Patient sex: M
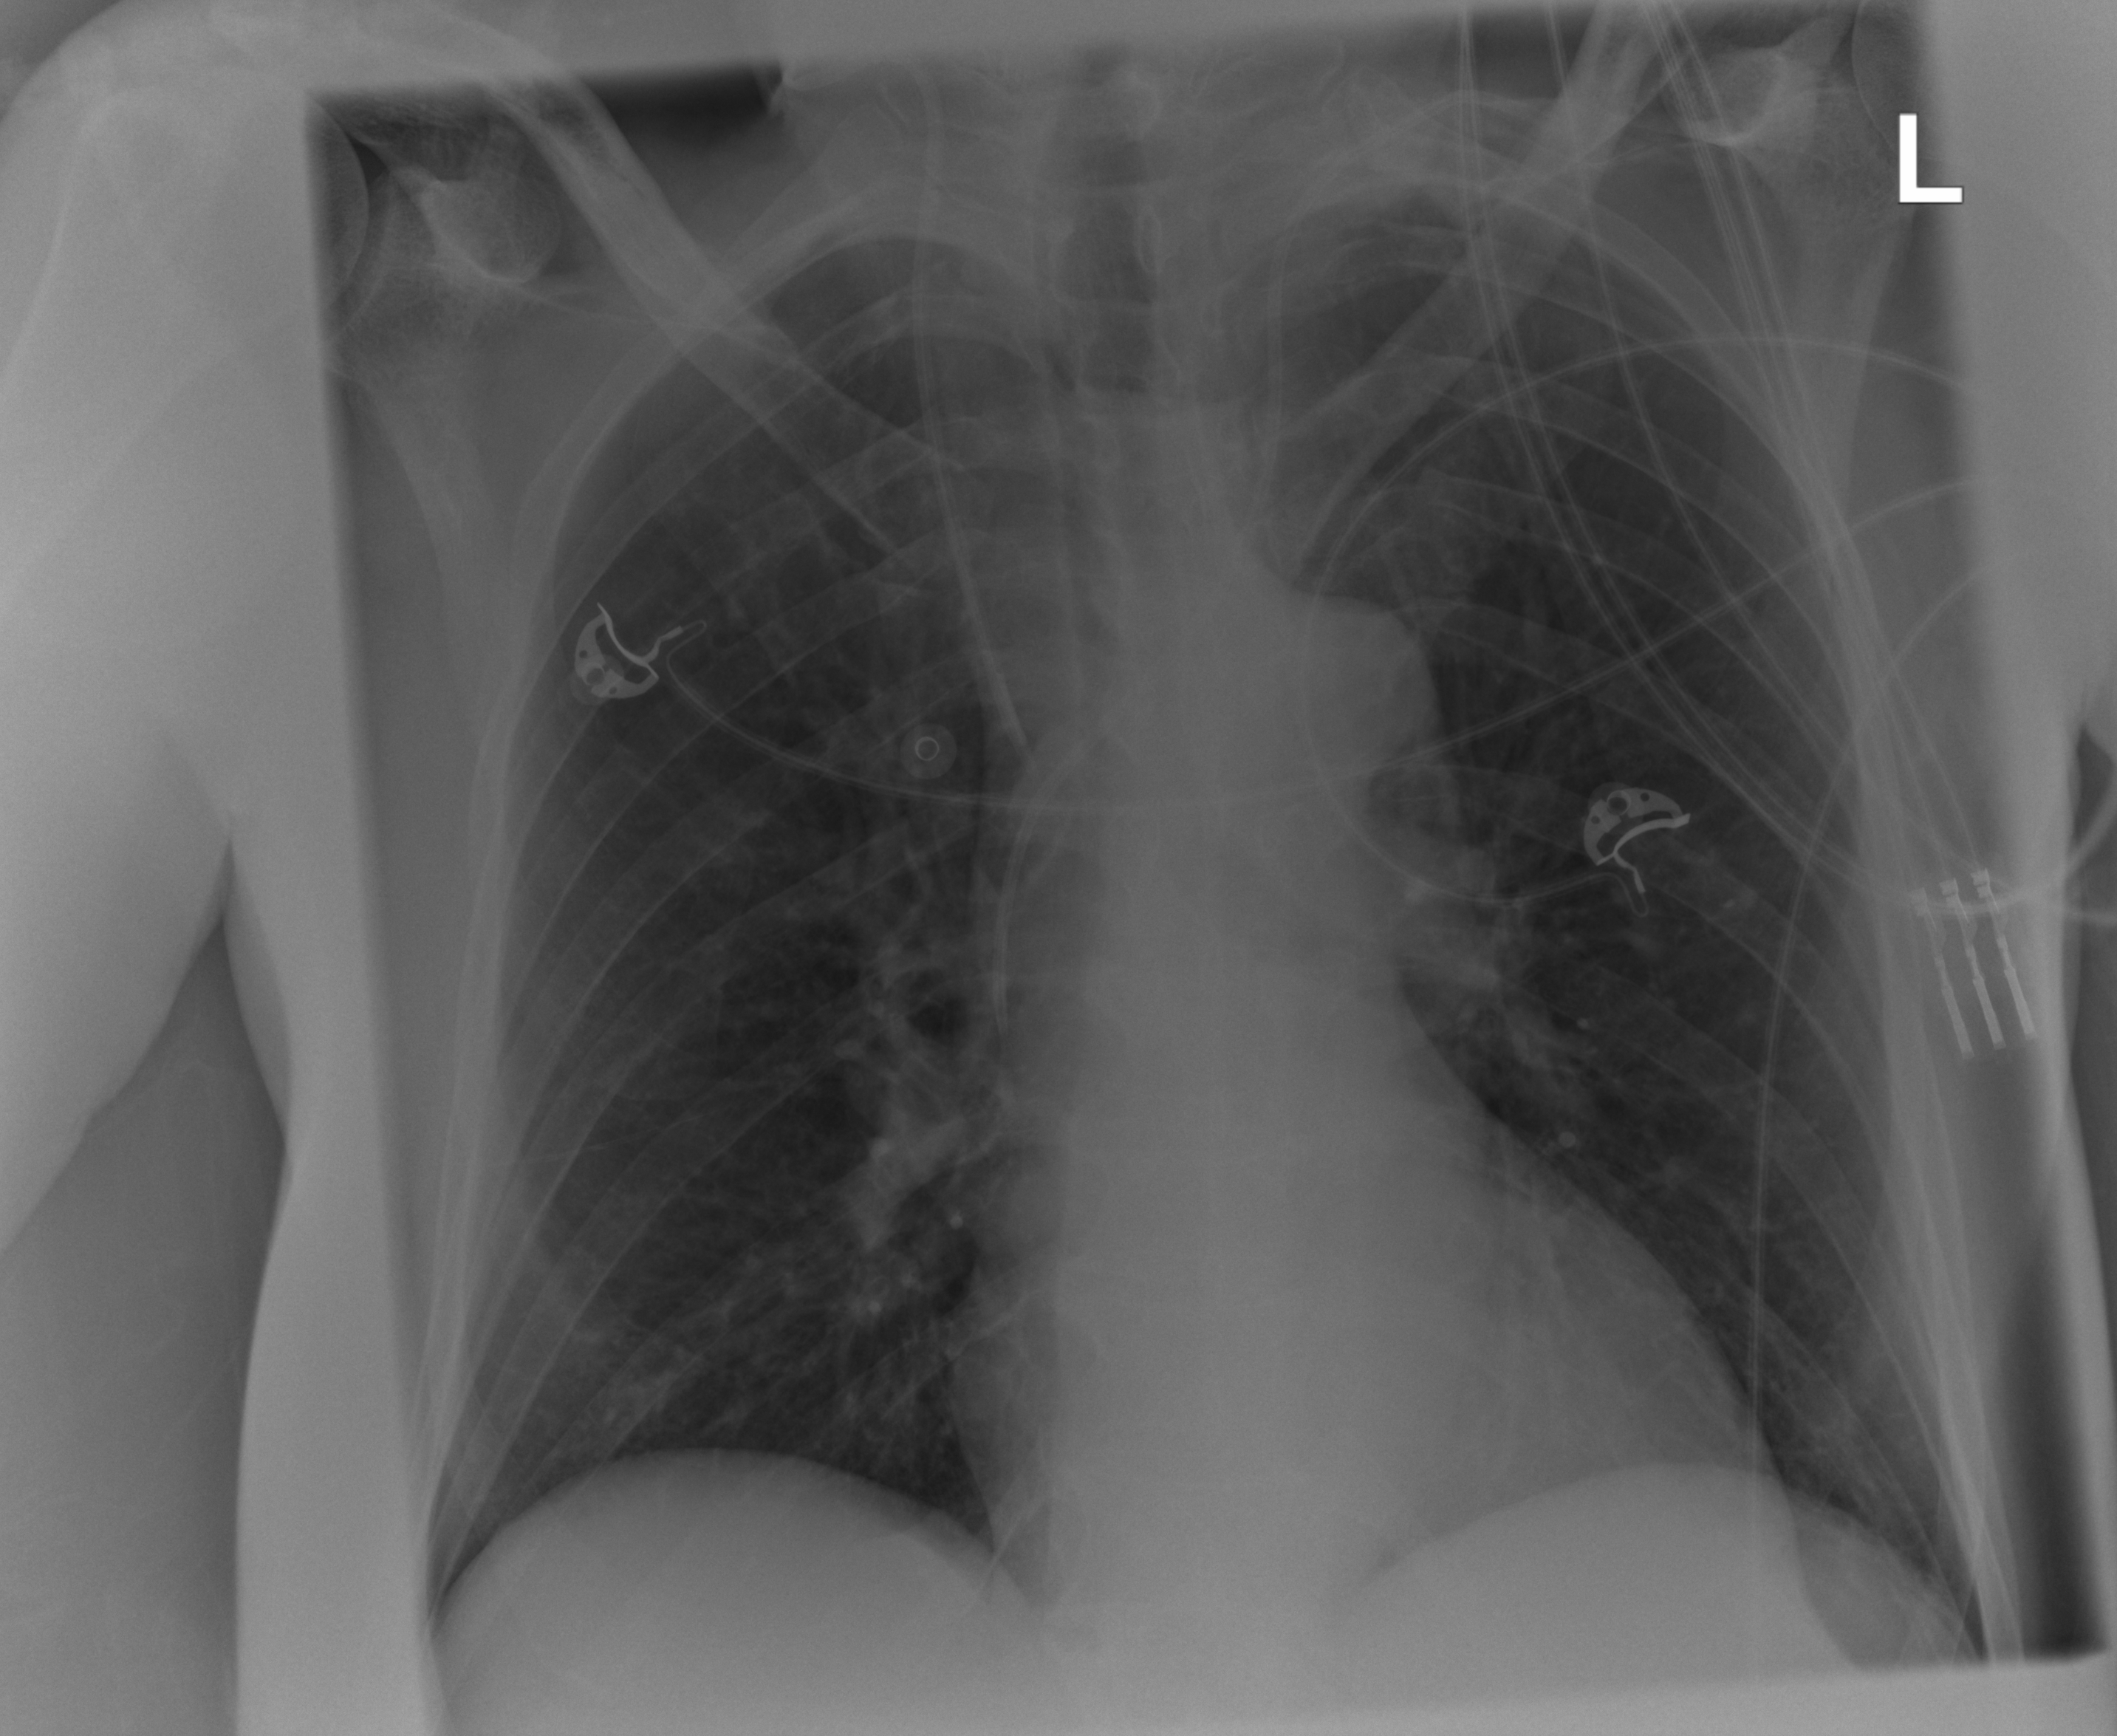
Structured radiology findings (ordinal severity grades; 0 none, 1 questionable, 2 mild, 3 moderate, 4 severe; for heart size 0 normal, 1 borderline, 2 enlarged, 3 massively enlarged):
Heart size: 0
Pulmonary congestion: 0
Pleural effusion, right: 0
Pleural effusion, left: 0
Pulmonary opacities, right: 0
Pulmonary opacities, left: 0
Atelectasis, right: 1
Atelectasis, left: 1